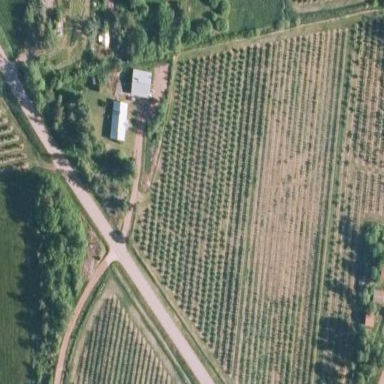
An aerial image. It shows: Orchard.